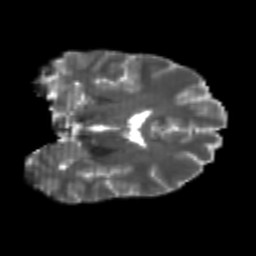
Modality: T2w
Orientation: coronal
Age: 23
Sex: male
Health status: healthy
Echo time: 0.074 s